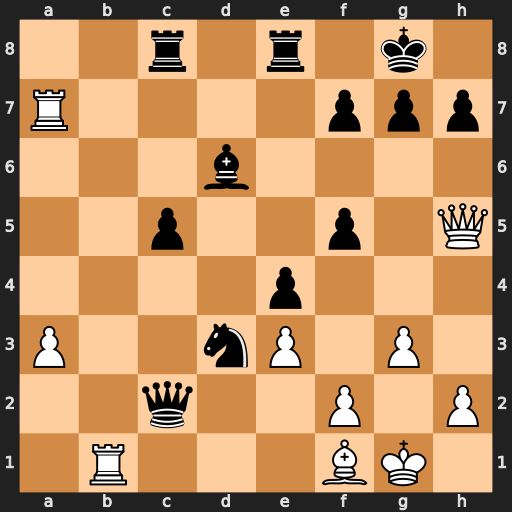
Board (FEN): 2r1r1k1/R4ppp/3b4/2p2p1Q/4p3/P2nP1P1/2q2P1P/1R3BK1
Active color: w
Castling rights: -
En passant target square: -
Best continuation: Qxf7+ Kh8 Qxg7#